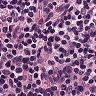
Metastatic tissue present: no